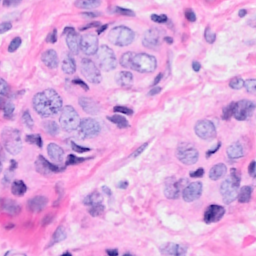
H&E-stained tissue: Breast